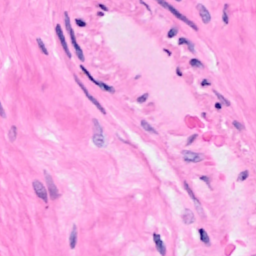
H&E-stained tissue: Breast